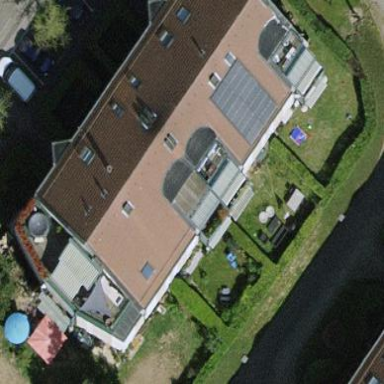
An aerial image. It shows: Garden enclosed by fence.